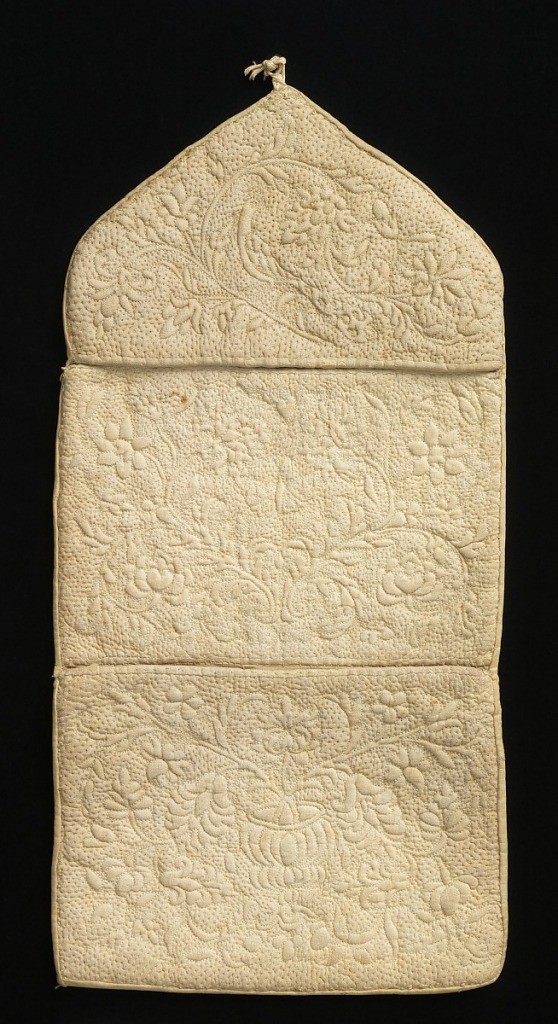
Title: Wall pocket
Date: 17th–18th century
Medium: linen Technique: embroidered
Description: Wall pocket with three pockets in quilted white linen. Two sections have symmetrical floral patterns; the top, or flap if folded, has a floral spray with birds. Lined on back with cream-colored silk.